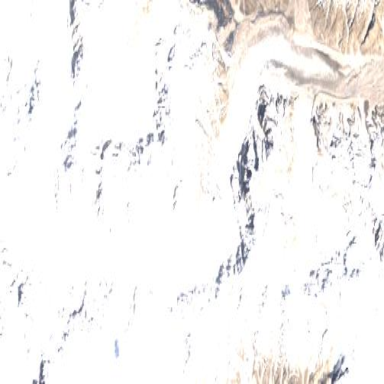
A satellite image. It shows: Stunning view of glacier.